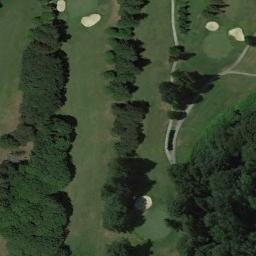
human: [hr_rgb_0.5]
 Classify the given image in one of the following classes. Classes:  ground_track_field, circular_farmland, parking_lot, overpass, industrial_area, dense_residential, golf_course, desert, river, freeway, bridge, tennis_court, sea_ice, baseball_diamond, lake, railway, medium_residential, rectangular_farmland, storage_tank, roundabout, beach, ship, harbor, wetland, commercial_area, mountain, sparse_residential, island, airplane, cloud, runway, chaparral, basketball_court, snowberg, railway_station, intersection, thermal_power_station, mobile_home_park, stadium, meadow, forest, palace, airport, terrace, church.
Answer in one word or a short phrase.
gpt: golf_course